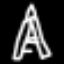
Label: The Eiffel Tower